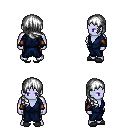
a pixel art fantasy rpg character, male body template, dark elf, purple skin, blue robe, gold greaves, white right-swept hairstyle, cloth bracers, gray slippers, four views (front, back, left, right), 2x2 character sprite sheet, small pixel art, hard edges, no anti-aliasing